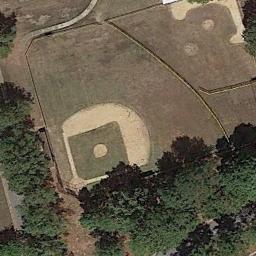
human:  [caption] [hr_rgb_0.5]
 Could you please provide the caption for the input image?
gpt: A baseball diamond surrounded by some trees .

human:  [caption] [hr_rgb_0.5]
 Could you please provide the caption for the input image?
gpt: There is a white house on the edge of the baseball field .

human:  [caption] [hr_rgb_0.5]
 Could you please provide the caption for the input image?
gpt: There is a simple baseball diamond in the wasteland surrounded by the forests .

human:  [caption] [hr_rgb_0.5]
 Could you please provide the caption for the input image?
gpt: There is a baseball diamond covered with trees by the road .

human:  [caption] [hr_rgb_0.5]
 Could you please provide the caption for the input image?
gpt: Many trees are near the baseball diamond .